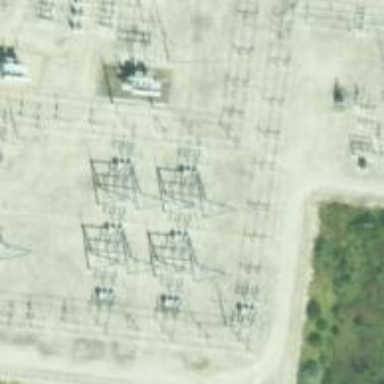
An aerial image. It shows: Switch used for power control.